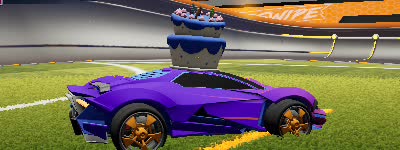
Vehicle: werewolf